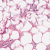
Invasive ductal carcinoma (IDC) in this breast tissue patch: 0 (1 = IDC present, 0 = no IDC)